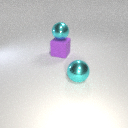
large purple rubber cube to the left of large cyan metal sphere